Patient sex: M
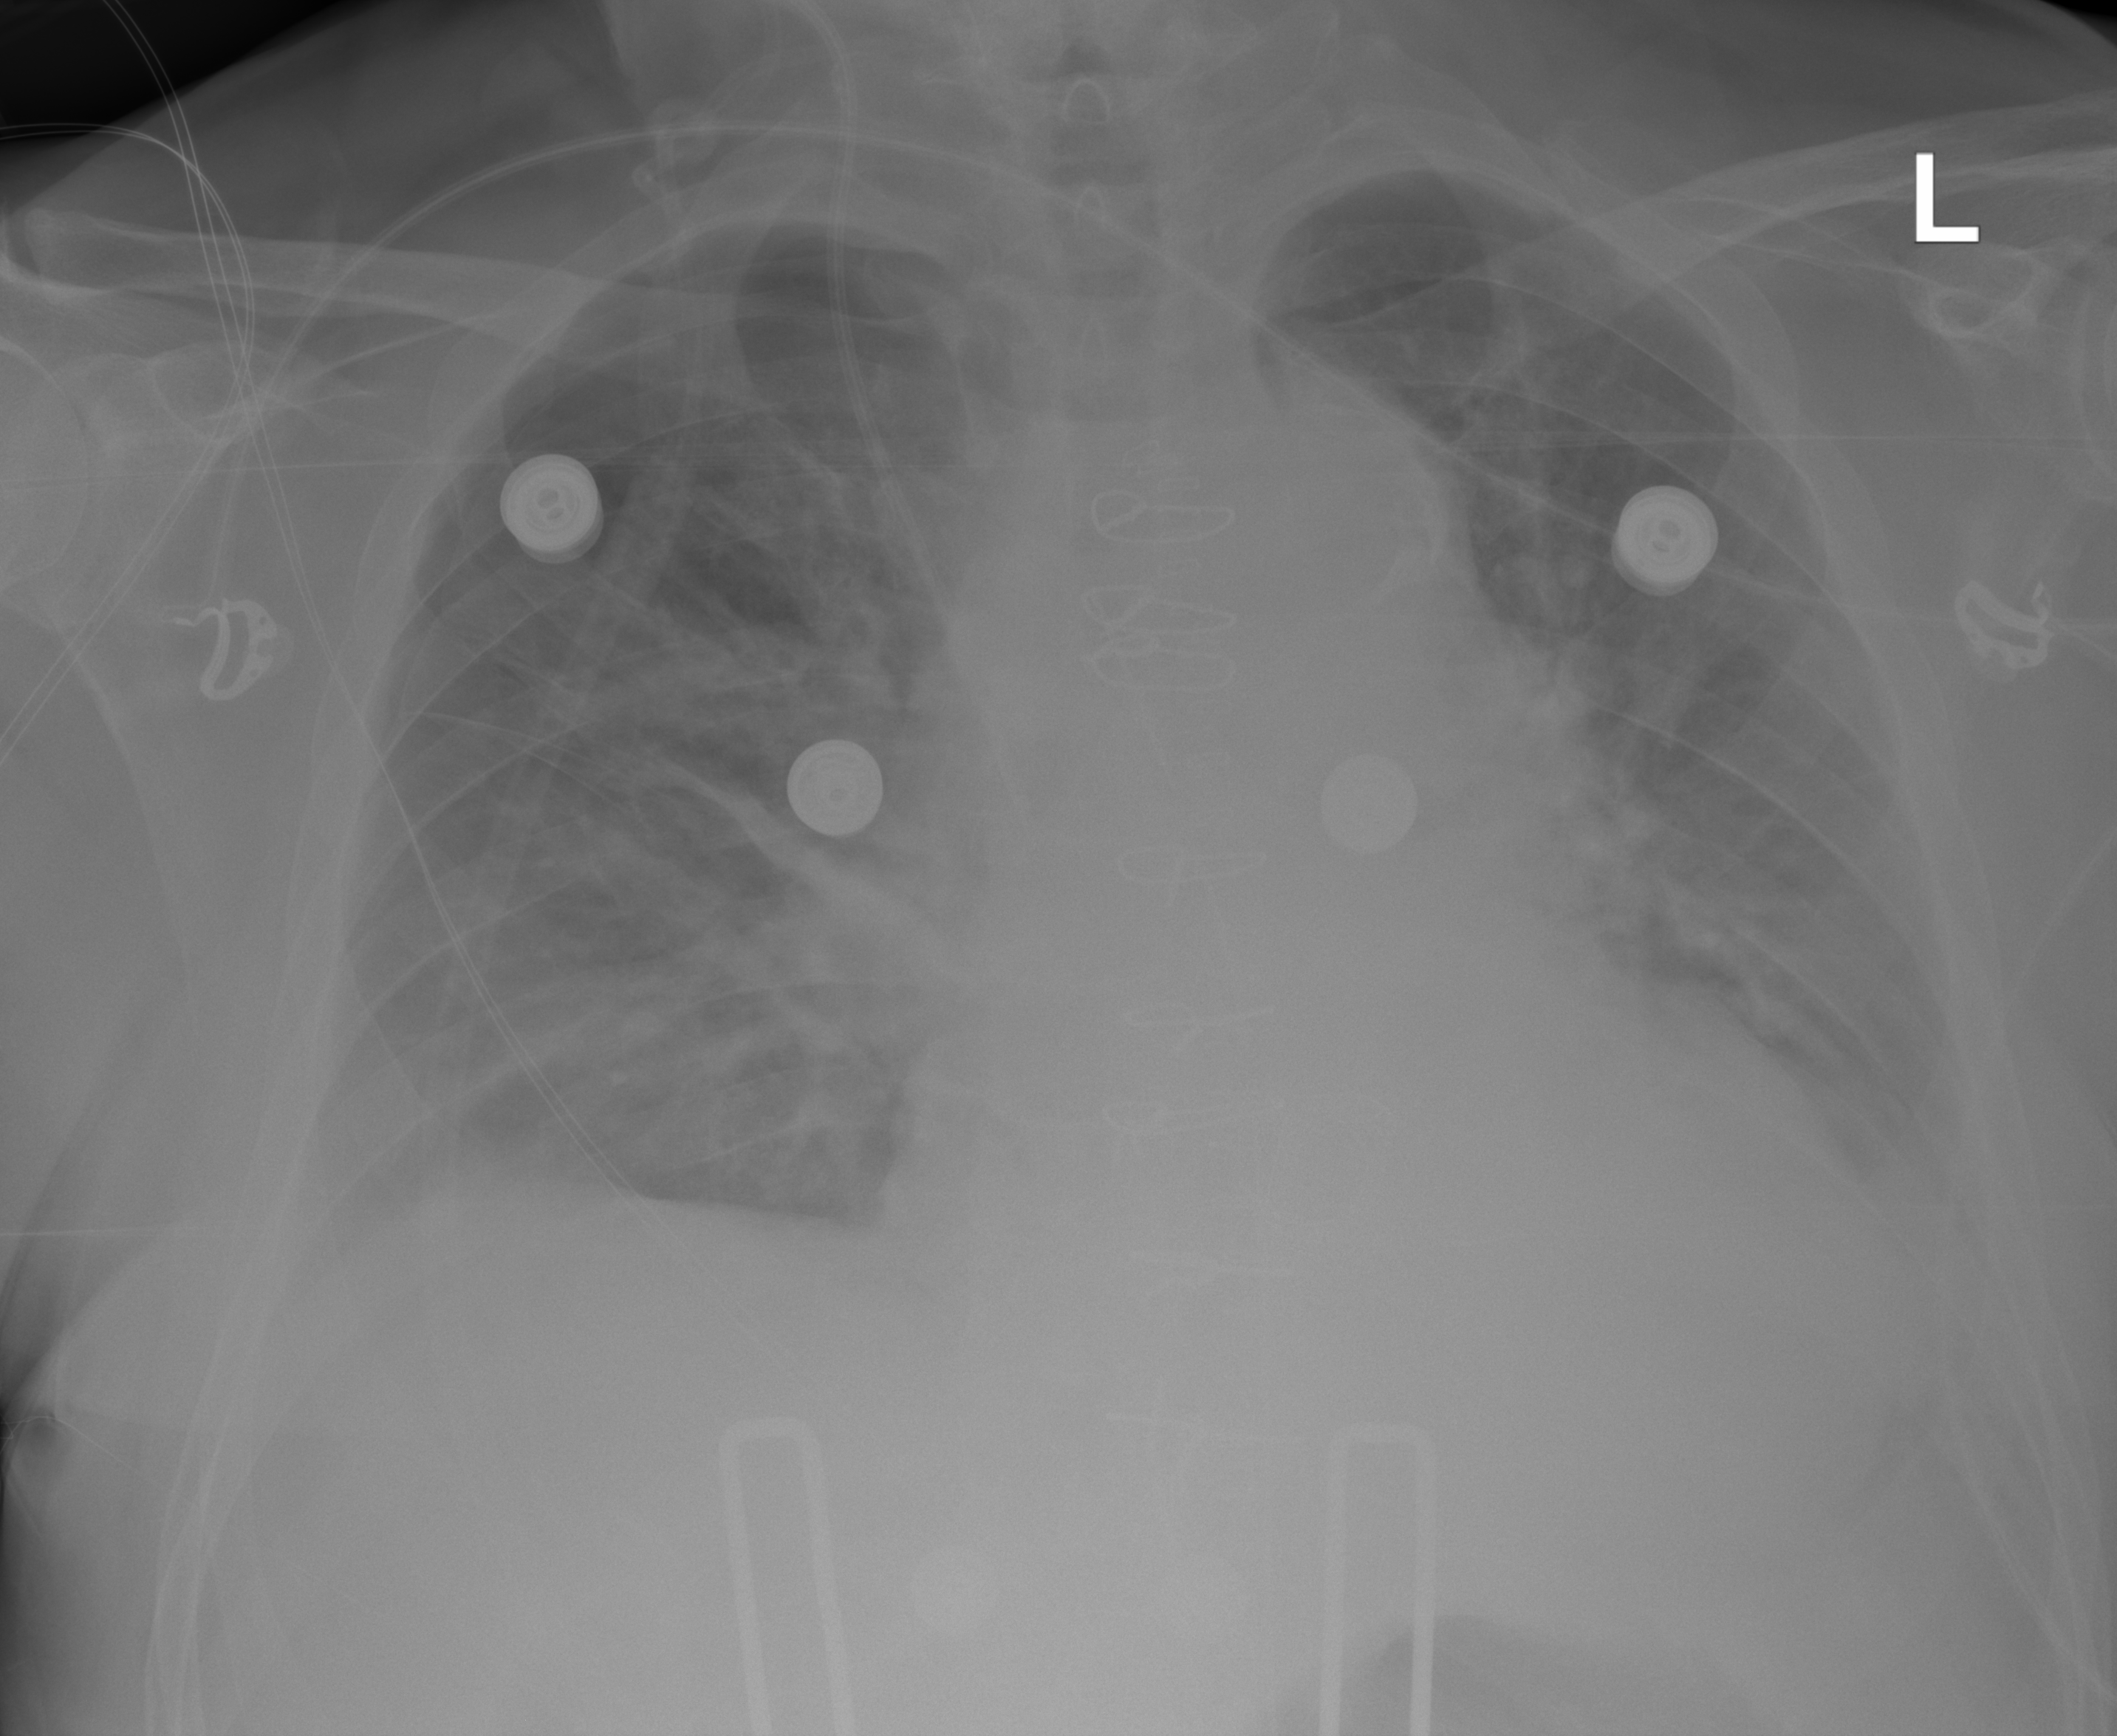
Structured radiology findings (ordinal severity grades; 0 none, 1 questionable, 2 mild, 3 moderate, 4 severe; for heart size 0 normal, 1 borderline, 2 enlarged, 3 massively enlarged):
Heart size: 2
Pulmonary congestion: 2
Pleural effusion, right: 2
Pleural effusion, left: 2
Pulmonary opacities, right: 1
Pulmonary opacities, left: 0
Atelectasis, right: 2
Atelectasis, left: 2